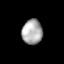
Tissue: lung
Cell type: Epithelial cells
Senescence score: 0.2401
Nuclear area (px): 496
Mean DAPI intensity: 171.365